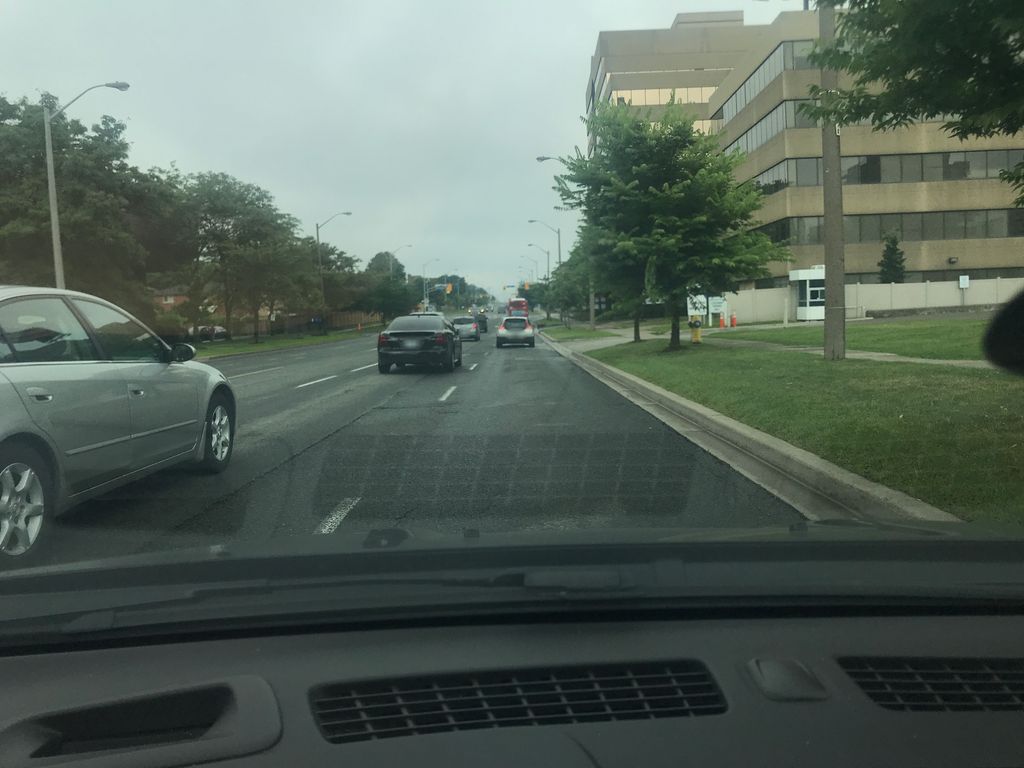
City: toronto